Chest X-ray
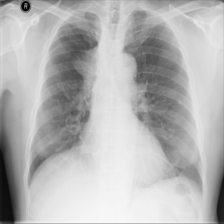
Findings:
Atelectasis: negative
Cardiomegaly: negative
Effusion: negative
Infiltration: negative
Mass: negative
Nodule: negative
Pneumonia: negative
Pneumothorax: negative
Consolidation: negative
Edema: negative
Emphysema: negative
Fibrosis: negative
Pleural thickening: negative
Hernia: negative